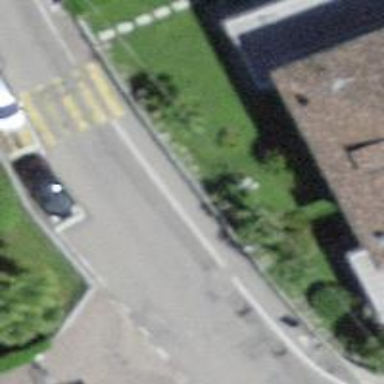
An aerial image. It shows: Bump for traffic calming.